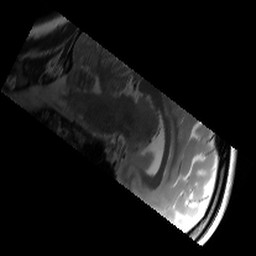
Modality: T2w
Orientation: sagittal
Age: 23
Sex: female
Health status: healthy
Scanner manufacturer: siemens
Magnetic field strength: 3 T
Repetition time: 6 s
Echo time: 0.064 s